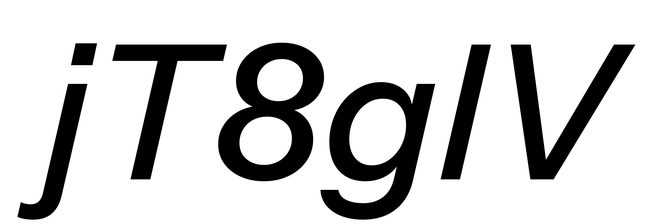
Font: InstrumentSans-Italic_Medium_Italic